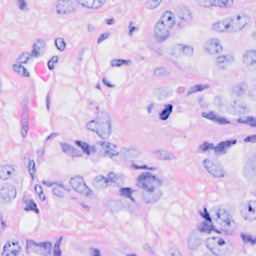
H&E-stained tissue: Breast